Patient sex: M
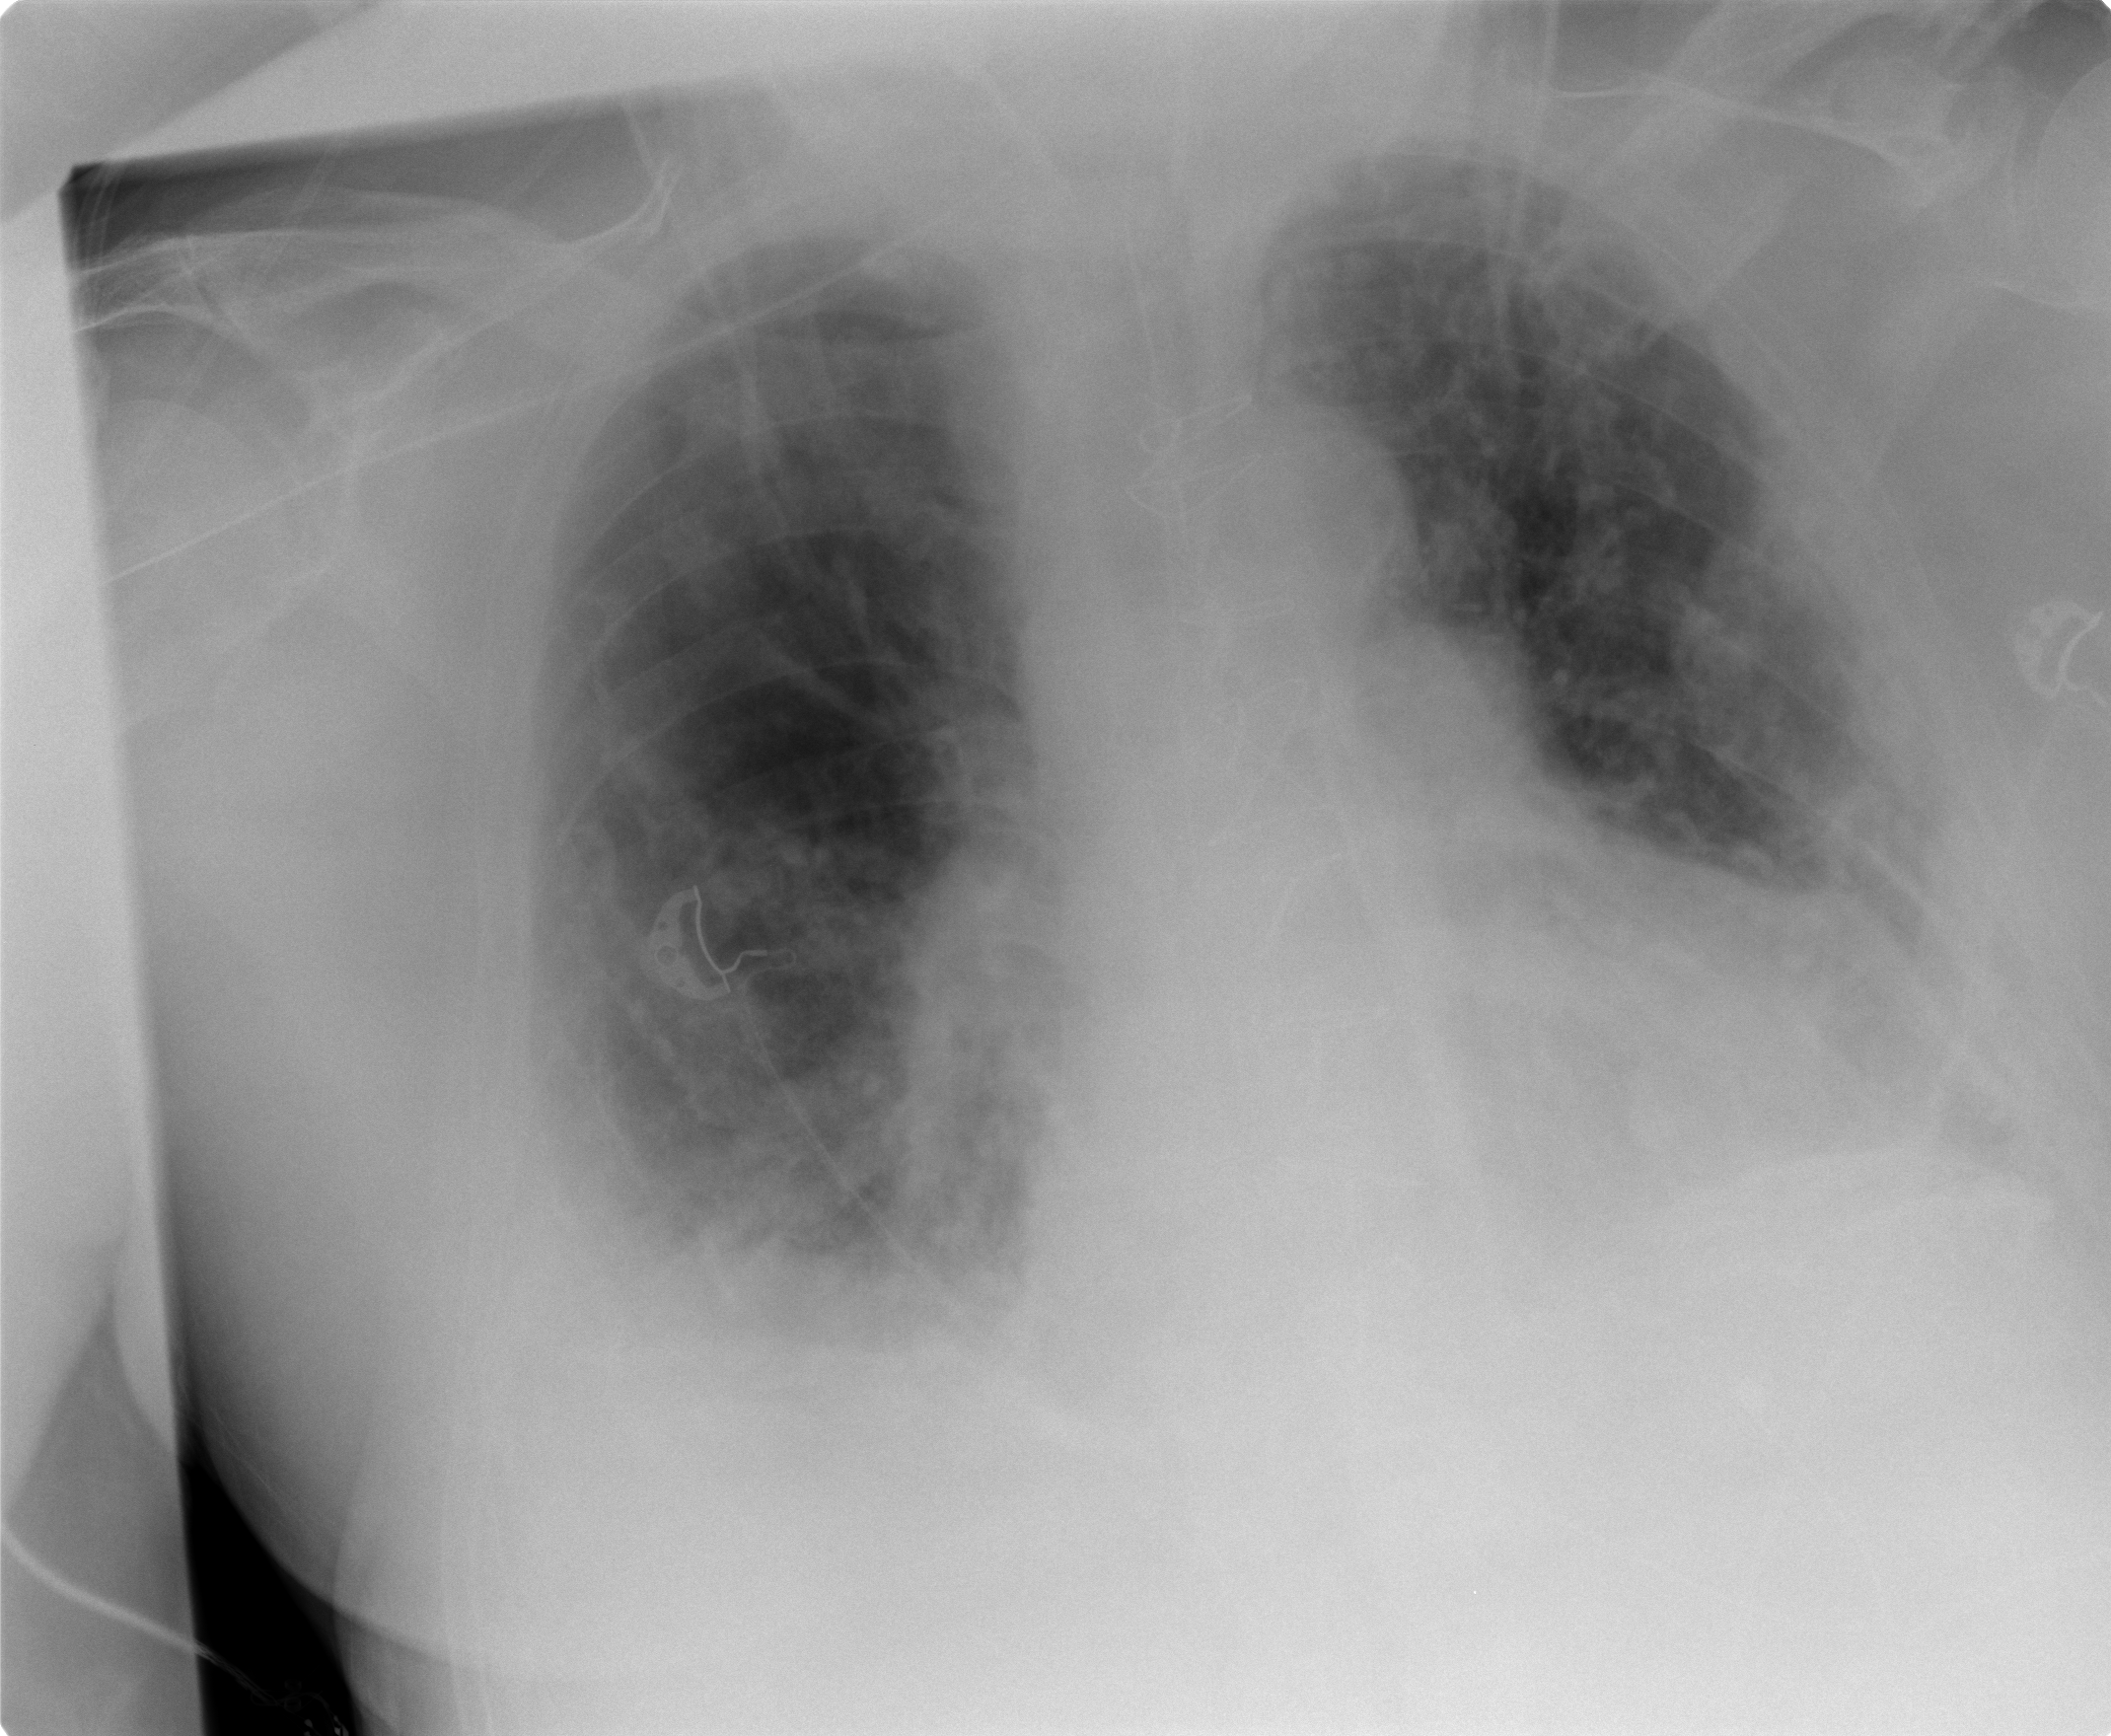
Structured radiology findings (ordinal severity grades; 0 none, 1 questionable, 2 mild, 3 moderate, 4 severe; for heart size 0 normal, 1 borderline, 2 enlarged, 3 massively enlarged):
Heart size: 2
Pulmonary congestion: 2
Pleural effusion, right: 2
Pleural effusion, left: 2
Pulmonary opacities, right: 3
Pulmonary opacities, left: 3
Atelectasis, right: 3
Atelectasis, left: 3